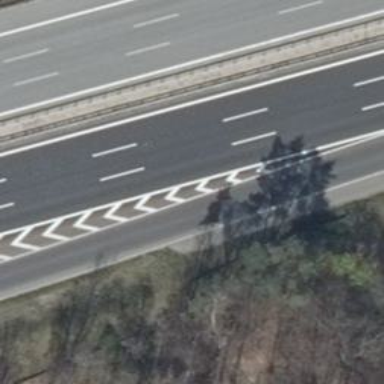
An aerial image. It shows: Concrete motorway.